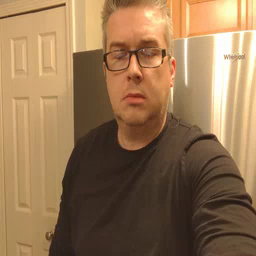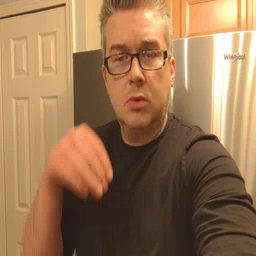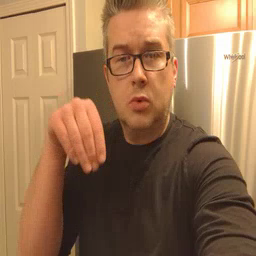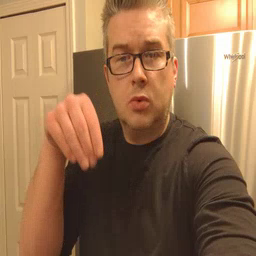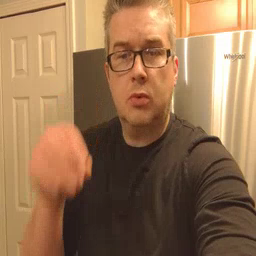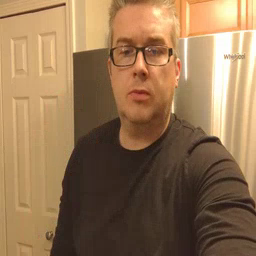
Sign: store